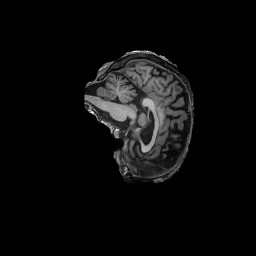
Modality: T1w
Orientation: sagittal
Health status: ill
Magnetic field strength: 3 T